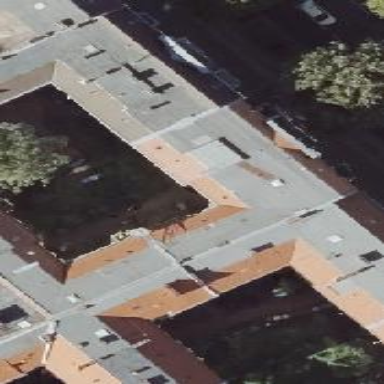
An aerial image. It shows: Residential building.